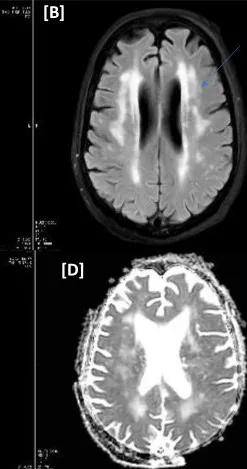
(Case I) [A-E images] Magnetic resonance imaging of the head. Diffuse periventricular white matter hyperintense signals on T2/FLAIR (A and B).
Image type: radiology (mri)